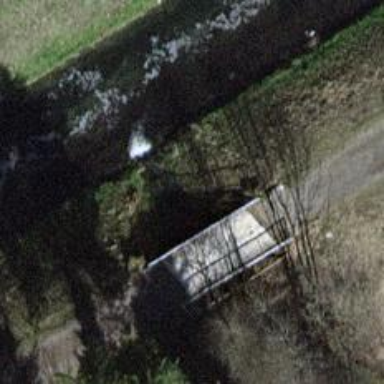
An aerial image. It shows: Culvert tunnel.